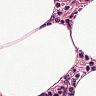
Metastatic tissue present: no